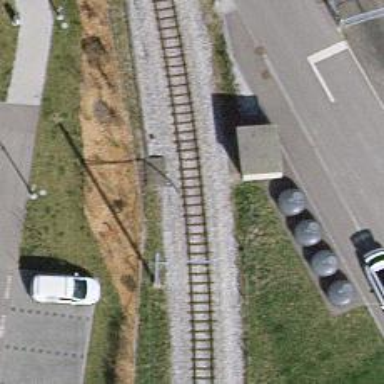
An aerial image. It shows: Narrow-gauge railway track electrified by contact line.